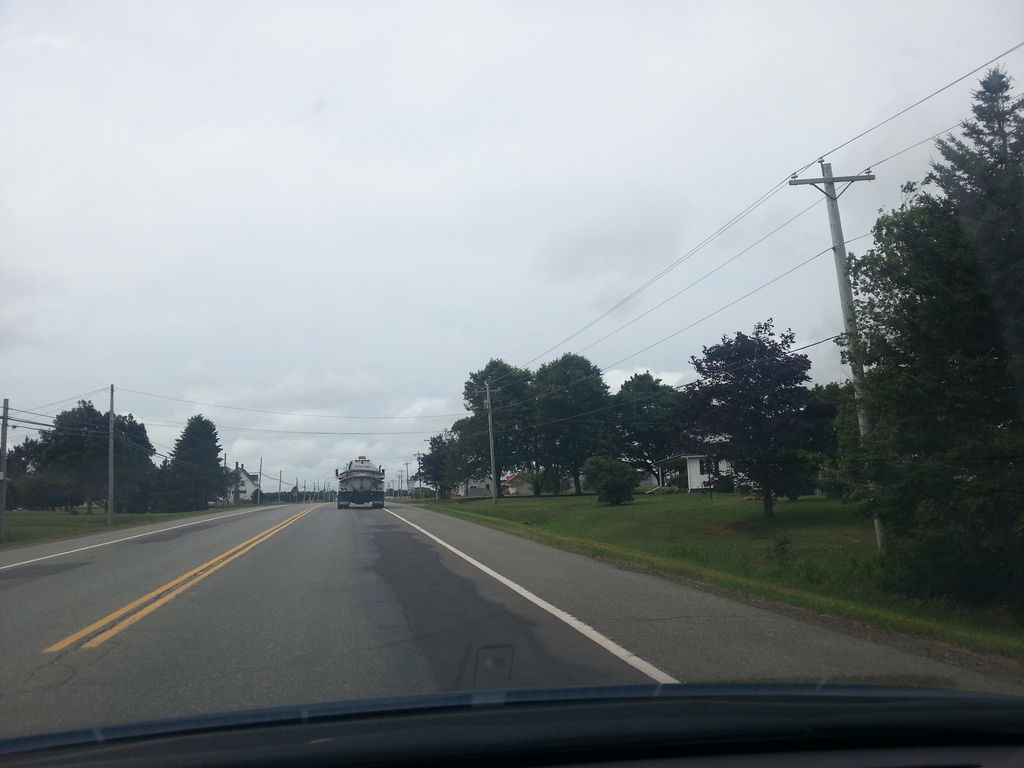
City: charlottetown